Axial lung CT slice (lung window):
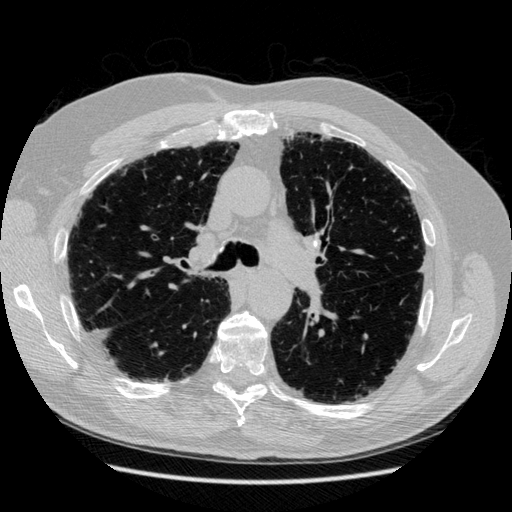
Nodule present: no